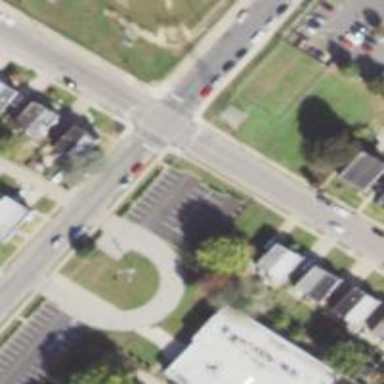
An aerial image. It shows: Marked crossing on the road.